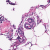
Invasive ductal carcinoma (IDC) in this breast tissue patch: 0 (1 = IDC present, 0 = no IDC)